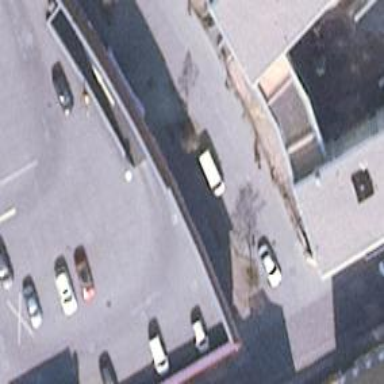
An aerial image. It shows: Multi-storey parking entrance.